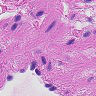
Metastatic tissue present: no